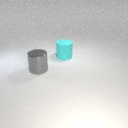
large gray metal cylinder to the left of large cyan rubber cylinder